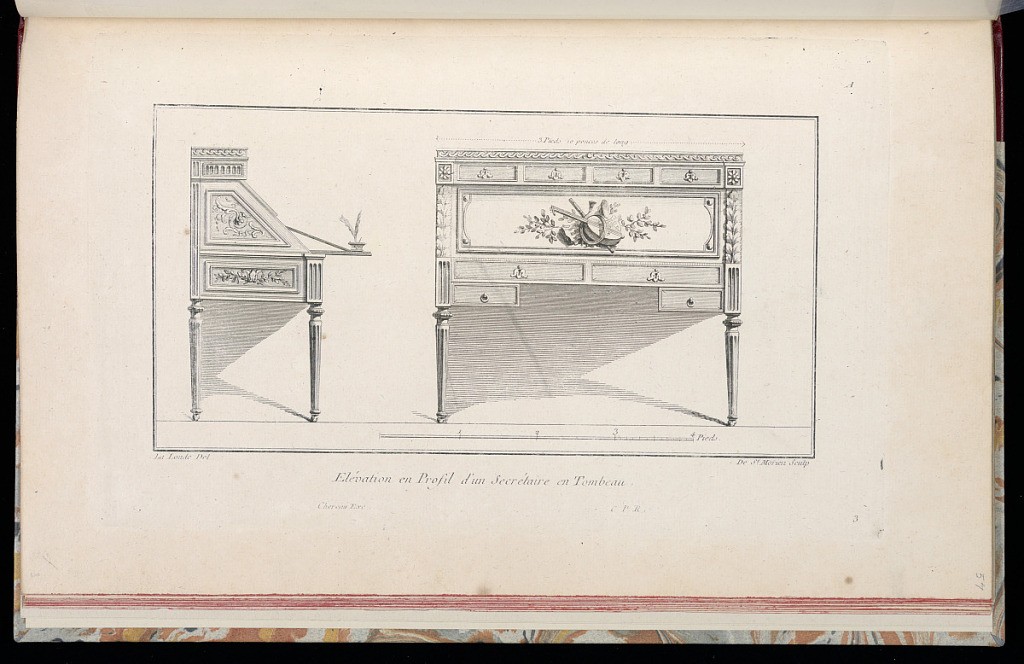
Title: Elévation et Profil d'un Secrétaire en Tombeau
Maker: Richard de Lalonde, French, active 1780–96
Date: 1775-1788
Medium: Etching on off-white laid paper
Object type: Print
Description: Elevation and profile of a drop-leaf desk, decorated with ornament motifs including floral arabesques, fluting, wave pattern, and, at front, a trophy with musical instruments including a horn, flute, and stringed instrument surrounded by branches. The plate is signed and numbered.